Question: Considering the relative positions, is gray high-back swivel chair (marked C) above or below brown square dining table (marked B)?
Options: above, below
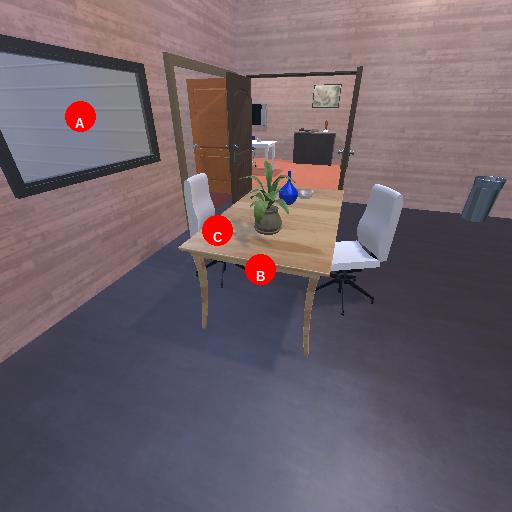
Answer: above